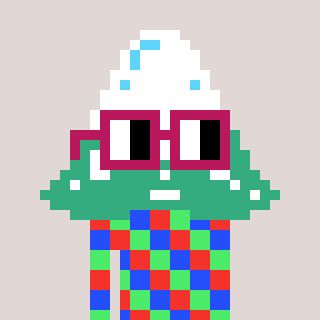
a pixel art character with square dark red glasses, a snowy mountain-shaped head and a bluegrey-colored body on a warm background